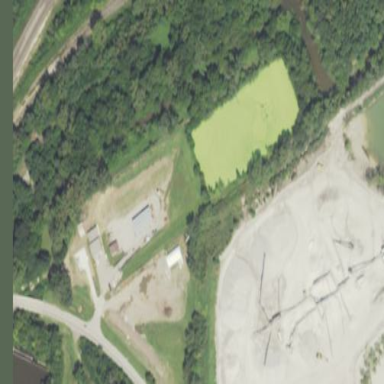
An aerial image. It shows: View of wastewater plant.